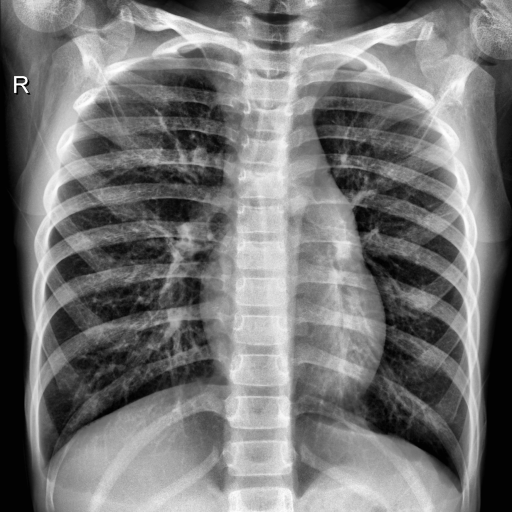
Finding: NORMAL